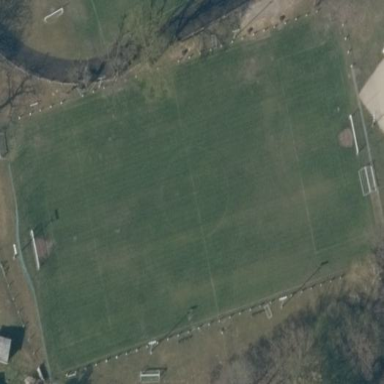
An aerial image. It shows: Soccer pitch for leisureland activities.